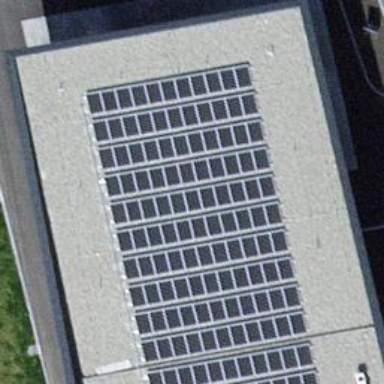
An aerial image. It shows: View of roof of building.